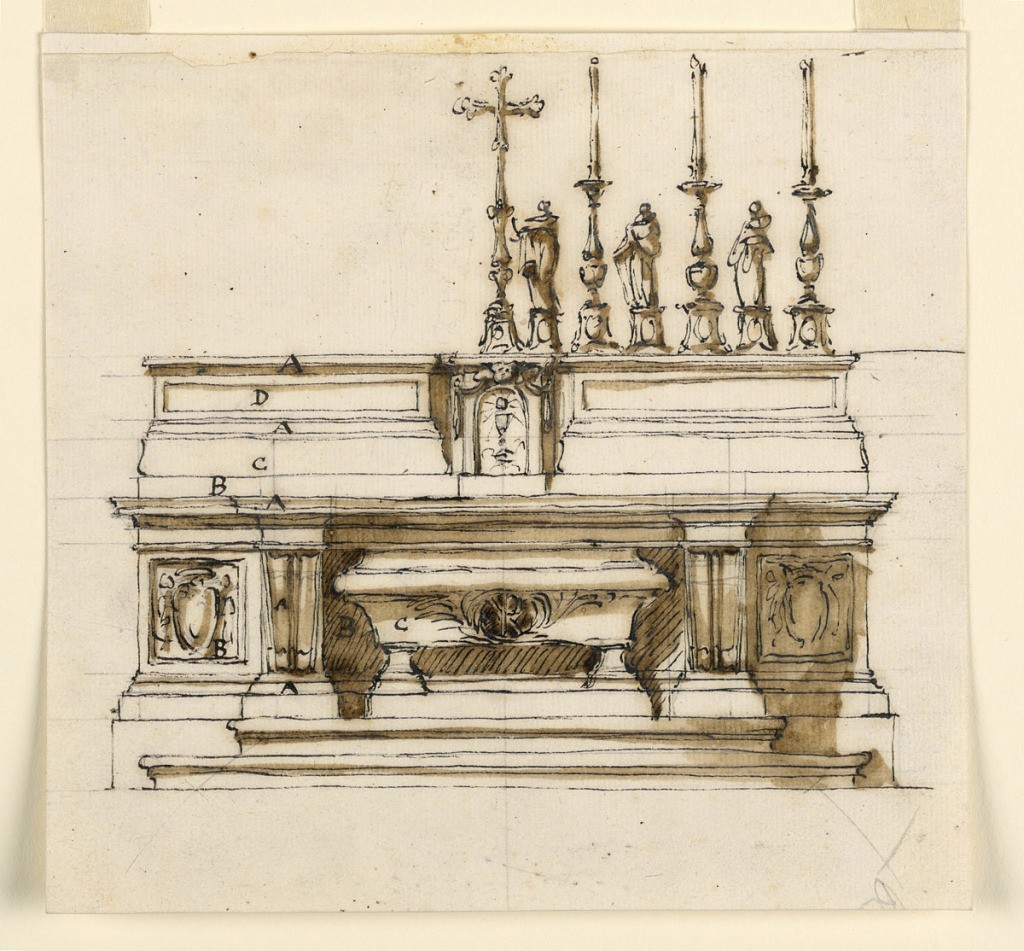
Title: Design for an Altar
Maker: Giuseppe Barberi, Italian, 1746–1809
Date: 1746-1809
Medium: Pen and brown ink, brush and brown wash, graphite on lined off-white laid paper
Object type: Drawing
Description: The sepulchrum in the shape of a sarcophagus, marked with "C", stands in the hollow "B" of the mensa. Beside are panels with a prelate's escutcheons; the left one is marked "B". The dividing console is twice marked "A". In the center of the altar furniture is the tabernacle, with the crucifix standing upon it. Beside it, at right, alternate three statuettes of saints with three candelabra. The mouldings of the furniture are marked at left from the bottom to the top: "A B C A D A".